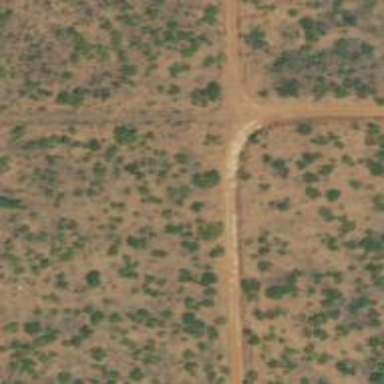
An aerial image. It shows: Service road.